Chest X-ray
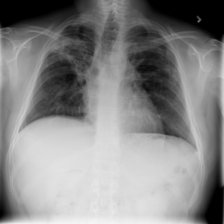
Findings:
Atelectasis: negative
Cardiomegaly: negative
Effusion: negative
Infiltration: positive
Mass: positive
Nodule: negative
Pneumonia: negative
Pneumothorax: negative
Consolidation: negative
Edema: negative
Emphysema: negative
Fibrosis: negative
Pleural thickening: negative
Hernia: negative